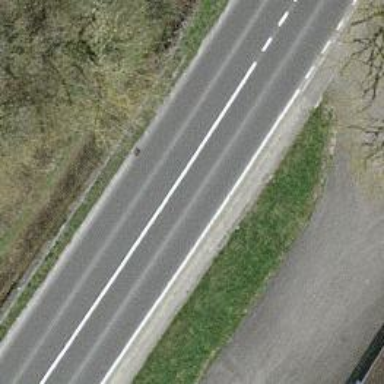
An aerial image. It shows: Tertiary road.